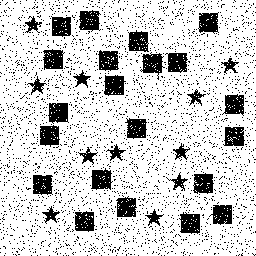
Squares: 21
Triangles: 0
Stars: 11
Total shapes: 32